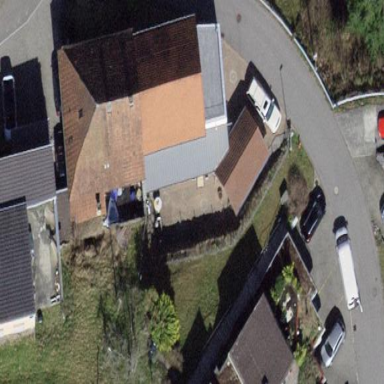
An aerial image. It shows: Simple and straightforward house.